Question: I have a '<table>' which has 4 columns but I want the first column to be hidden if the cell value is 'null'
I have managed to hide each row in the table but I cant get my head around how to apply this to my table headers.
This is all done in my HTML as show below
'''
<%
var app = (AJBG.Web.Services.Entities.Client.Application.Sippcentre)AJBG.CMS2.Sippcentre.AppCode.Wrappers.Session.Process.Data;
%>
<table class="table table-striped">
<tr>
<%-- <% if (app.IsChild)
{ %>--%>
<th>CTF unique ref number</th>
<%-- <%} %>--%>
<th>Provider</th>
<th>Account number</th>
<th>Approximate value</th>
</tr>
<%
Int32 i = 0;
foreach (AJBG.Web.Services.Entities.Client.Application.Products.IsaTransfer t in Model.Products.IsaDetails.IsaTransfers)
{
i++; %>
<tr>
<% if (app.IsChild && t.UniqueCTFRef !=null)
{ %>
<td><%: AJBG.CMS2.Sippcentre.AppCode.Functions.Functions.Truncate(t.UniqueCTFRef,25) %></td>
<%} %>
<td><%: AJBG.CMS2.Sippcentre.AppCode.Functions.Functions.Truncate(t.Manager,25) %></td>
<td><%: AJBG.CMS2.Sippcentre.AppCode.Functions.Functions.Truncate(t.AccountNumber,25) %></td>
<td><%: String.Format("{0:C}",t.ApproximateValue) %></td>
</tr>
<%} %>
</table>
'''
The commented out bit is the column header I want to hide. It will have 2 conditions, one if the app is a child and the other if the cell value is not 'null'.
An example of this can be seen in the code above and below (this is the same code)
'''
<%
Int32 i = 0;
foreach (AJBG.Web.Services.Entities.Client.Application.Products.IsaTransfer t in Model.Products.IsaDetails.IsaTransfers)
{
i++; %>
<tr>
<% if (app.IsChild && t.UniqueCTFRef !=null)
{ %>
<td><%: AJBG.CMS2.Sippcentre.AppCode.Functions.Functions.Truncate(t.UniqueCTFRef,25) %></td>
<%} %>
'''
I cant move my 'foreach' otherwise I end up with a header row for every entry in the table.
It will probably be something simple, just I cant figure it out.

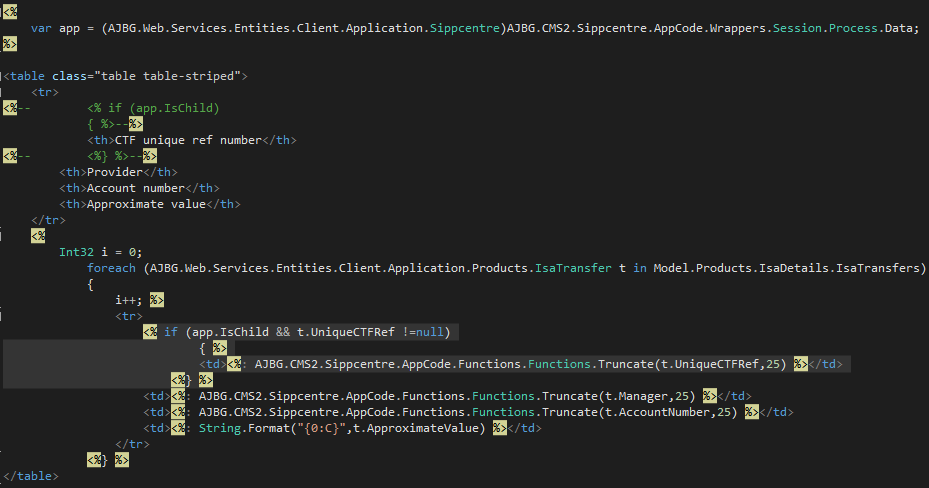
Answer: How about change your condition for your header from:
'''
if (app.IsChild)
'''
into this
'''
if (app.IsChild && Model.Products.IsaDetails.IsaTransfers.Any(t => t.UniqueCTFRef == null))
'''